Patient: sex F, age 63
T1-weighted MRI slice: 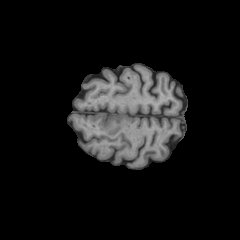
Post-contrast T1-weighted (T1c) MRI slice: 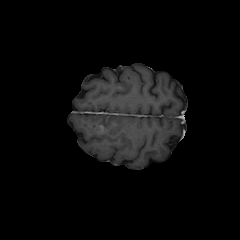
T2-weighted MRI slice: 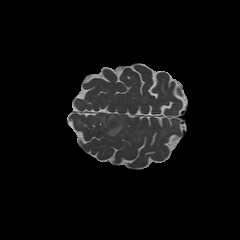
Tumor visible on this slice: yes
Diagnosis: Glioblastoma, IDH-wildtype
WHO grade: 4